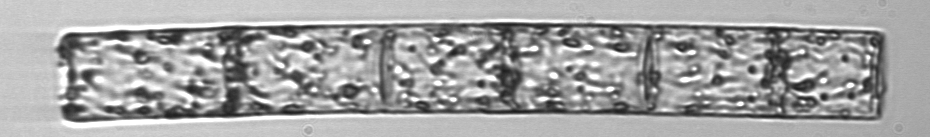
Label: Guinardia_flaccida